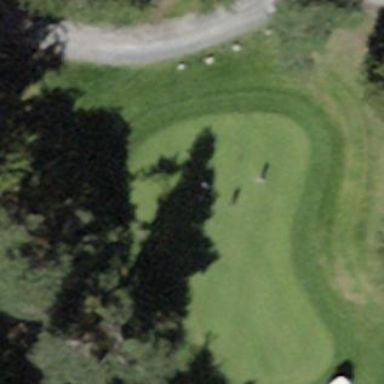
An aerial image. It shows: Green golf area with grass land use.